Question: Im trying to create a table which has 6 columns and 6 rows.
the first td should be spread across four columns and four rows.
then the second td of the first row should be 2 col span.
the bottom two rows are just 6 tds.
this is the code im trying...
<URL>
but its messing up...this is what im trying to get...

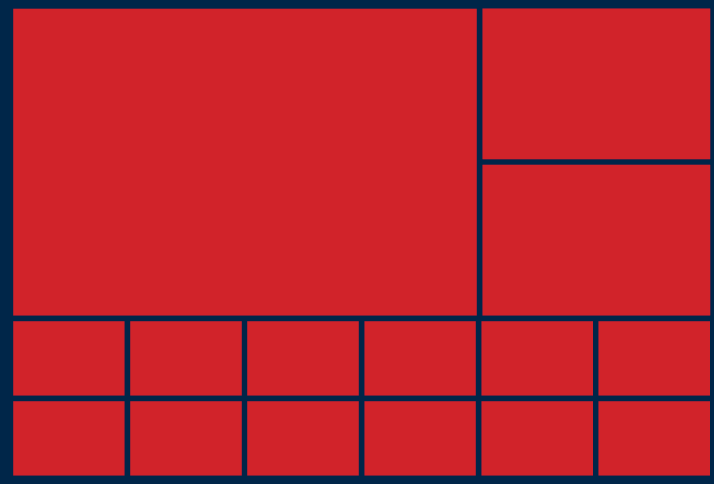
Answer: You are trying to use rowspan over rows that does not exist.
And you bottom rows did not have enough columns.
Try this:
'''
<table id="phototable" border=1>
<tr>
<td rowspan="2" colspan="4">1</td>
<td colspan="2">2</td>
</tr>
<tr>
<td colspan="2">3</td>
</tr>
<tr>
<td>6</td>
<td>6</td>
<td>6</td>
<td>6</td>
<td>6</td>
<td>6</td>
</tr>
<tr>
<td>6</td>
<td>6</td>
<td>6</td>
<td>6</td>
<td>6</td>
<td>6</td>
</tr>
'''